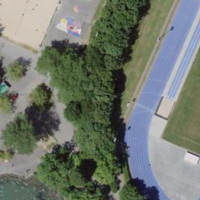
EUNIS habitat code: 53
Species observed at this site:
Orobanche hederae